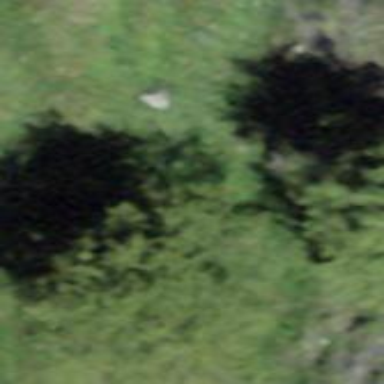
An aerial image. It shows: Forest area.